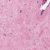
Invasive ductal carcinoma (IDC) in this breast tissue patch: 0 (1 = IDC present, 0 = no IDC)